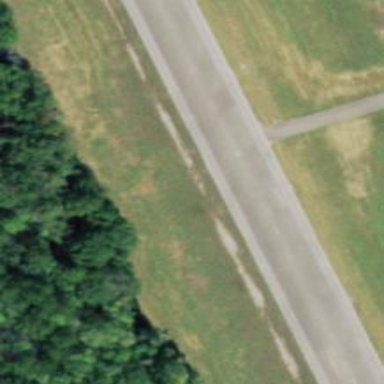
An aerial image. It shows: Runway surface made of asphalt at airport.